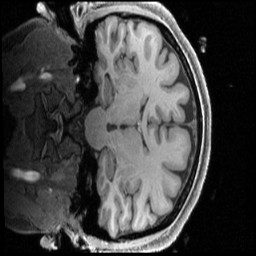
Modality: T1w
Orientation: coronal
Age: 28
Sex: female
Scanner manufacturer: siemens
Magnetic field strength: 3 T
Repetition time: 2.4 s
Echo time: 0.00231 s